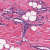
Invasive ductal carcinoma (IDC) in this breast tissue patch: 0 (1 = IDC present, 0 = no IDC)